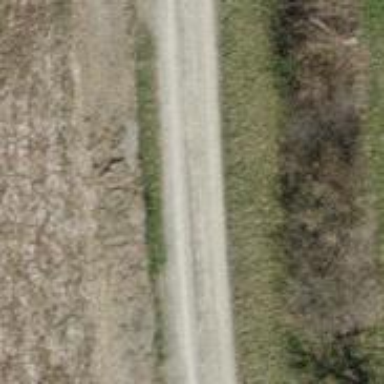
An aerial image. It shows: Gravel track.